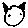
Label: cat